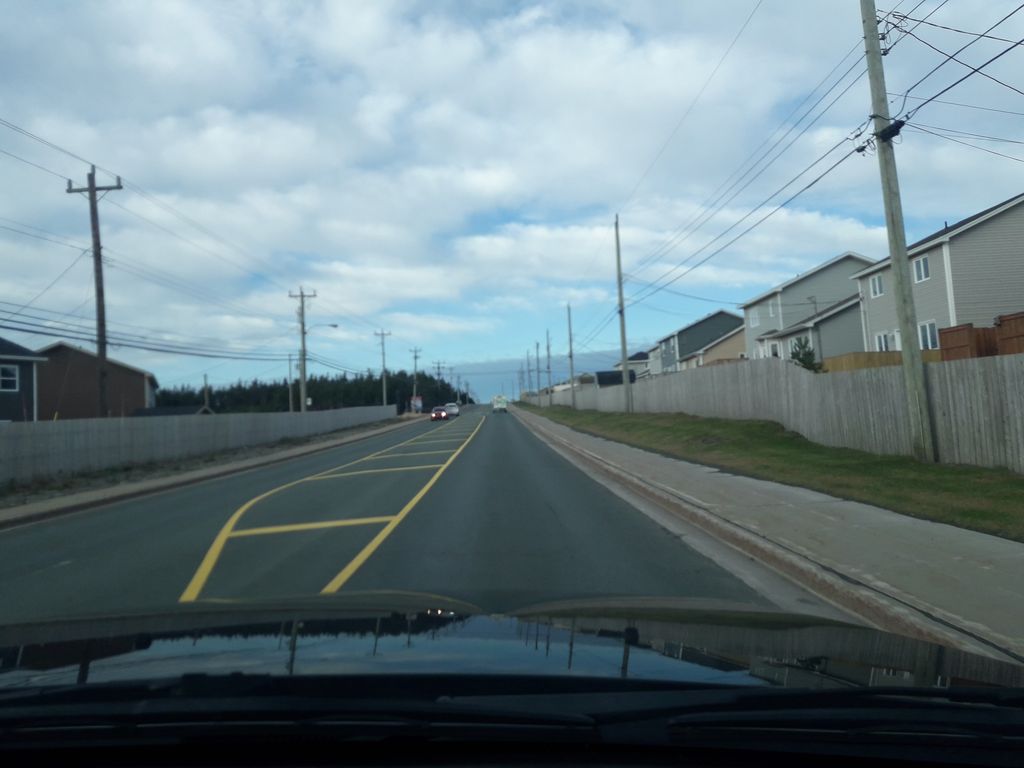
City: st_johns